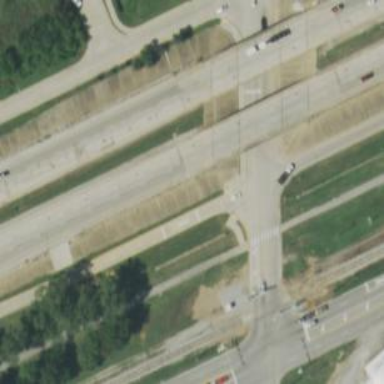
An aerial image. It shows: Stop road.